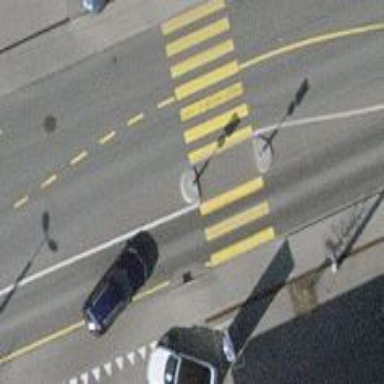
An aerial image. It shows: Marked zebra crossing with island. The crossing is uncontrolled.